Question: Hi I am unable to understand the output of the following function.
'''
ListPointPlot3D[Table[Sin[x^2 + y],
{x, 0, 3, 0.15}, {y, 0, 3, 0.15}],
AxesLabel -> {"X axis", "Y axis", "Z axis"}
]
'''

I have told X and Y to be in the interval '[0,3]' But the diagram is showing an entirely different range for these variables from about '[0,21]'.
How did this happen?
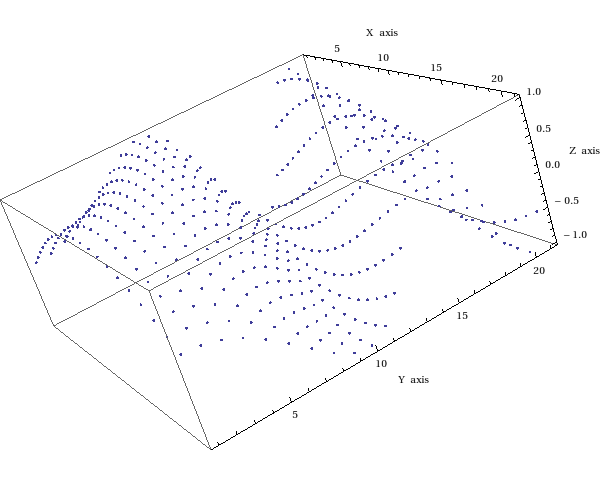
Answer: You gave 'ListPointPlot3D' a matrix of values. Each value of interpreted as a "height" (z-coordinate) and the matrix indices of the values as the x and y coordinates.
Perhaps you want
'''
ListPointPlot3D[Join @@ Table[{x, y, Sin[x^2 + y]}, {x, 0, 3, 0.15}, {y, 0, 3, 0.15}]]
'''

or
'''
Plot3D[Sin[x^2 + y], {x, 0, 3}, {y, 0, 3}]
'''

Also take a look at the docs of the 'Mesh' option of 'Plot3D'.